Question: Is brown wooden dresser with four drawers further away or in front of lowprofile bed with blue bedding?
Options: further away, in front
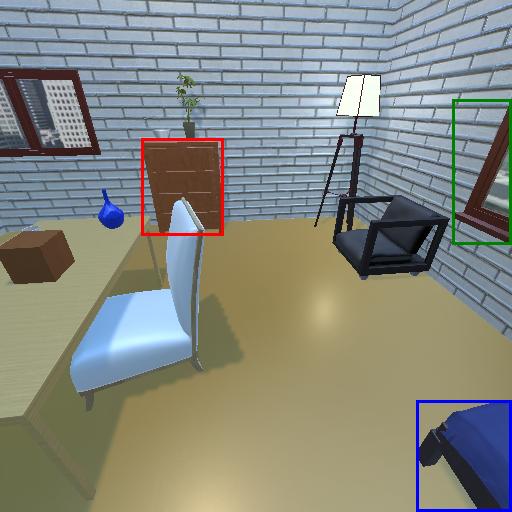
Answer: further away